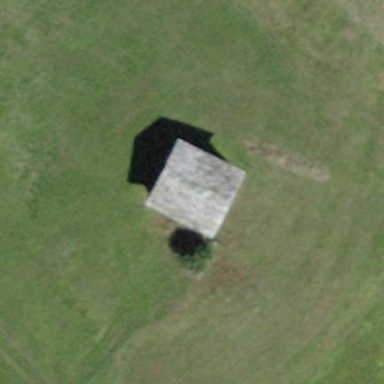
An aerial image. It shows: Barn.